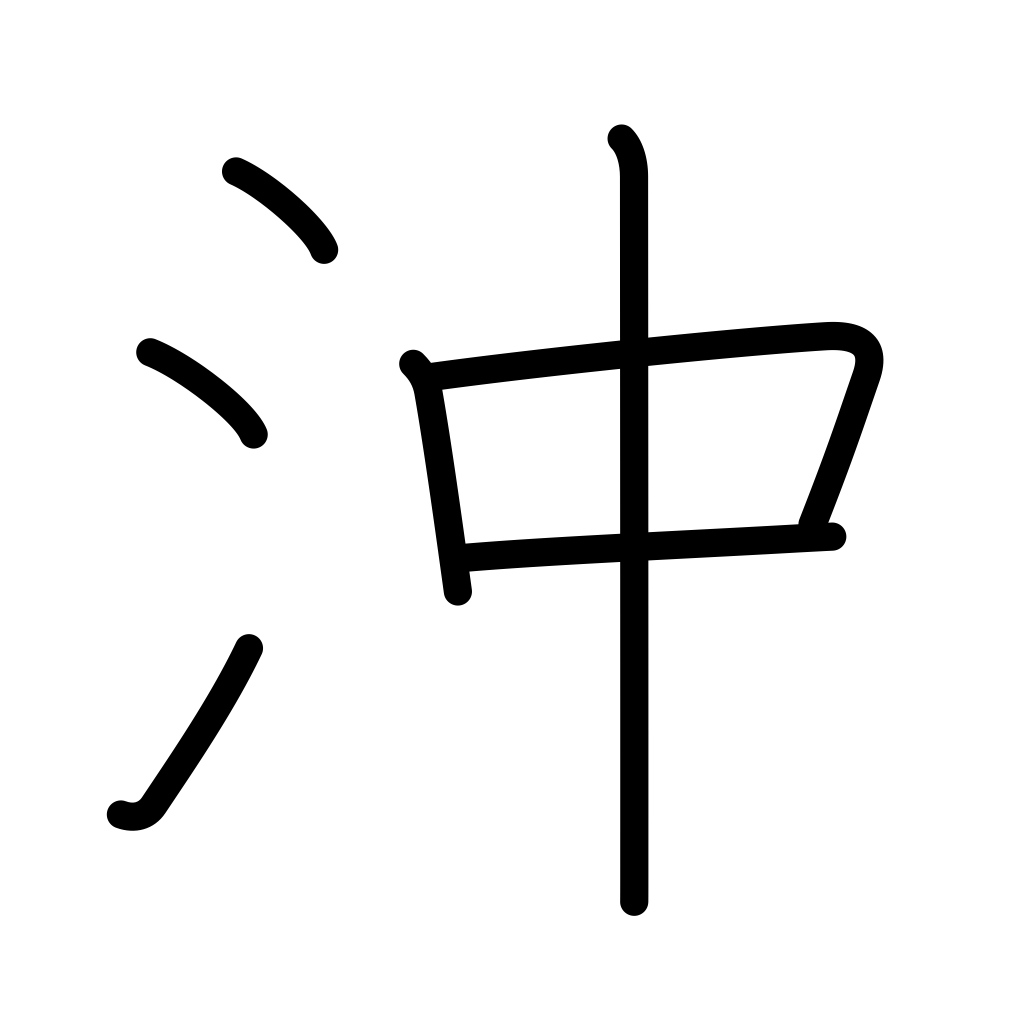
Meaning: open sea, offing, rise high into sky